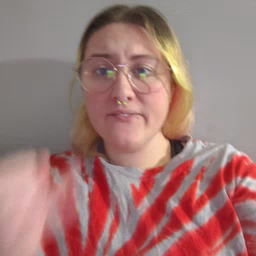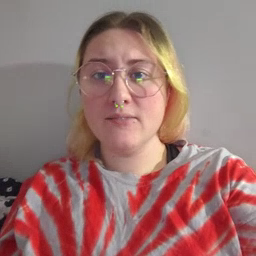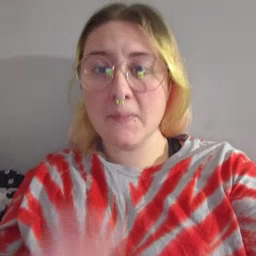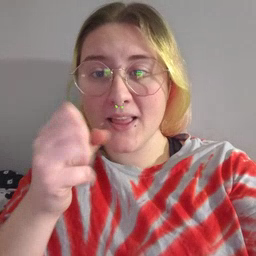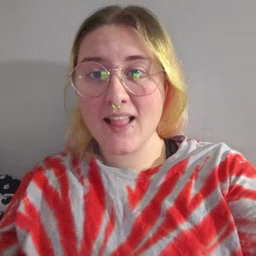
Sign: milk